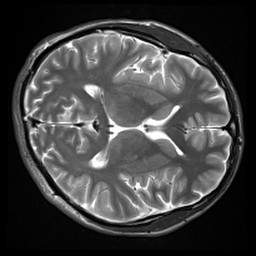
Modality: inplaneT2
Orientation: axial
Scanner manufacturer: siemens
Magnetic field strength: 3 T
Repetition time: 7.02 s
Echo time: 0.069 s